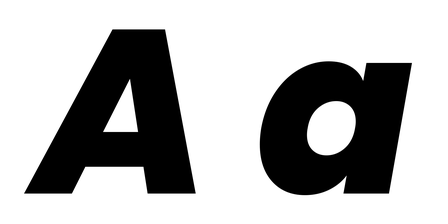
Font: Poppins-ExtraBoldItalic